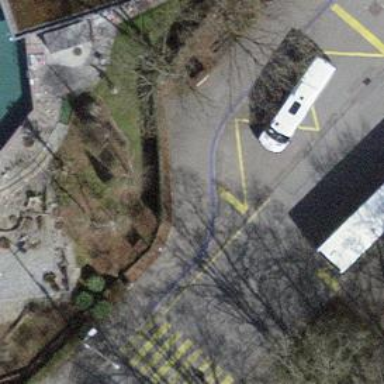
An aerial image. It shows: Platform for public transport with shelter.